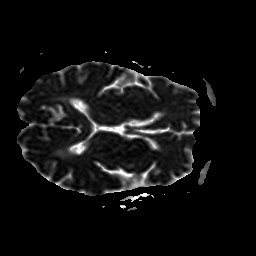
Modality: ADC
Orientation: axial
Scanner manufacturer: philips
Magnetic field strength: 1.5 T
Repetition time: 2.887 s
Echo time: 0.06175 s